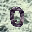
Label: 0